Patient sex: M
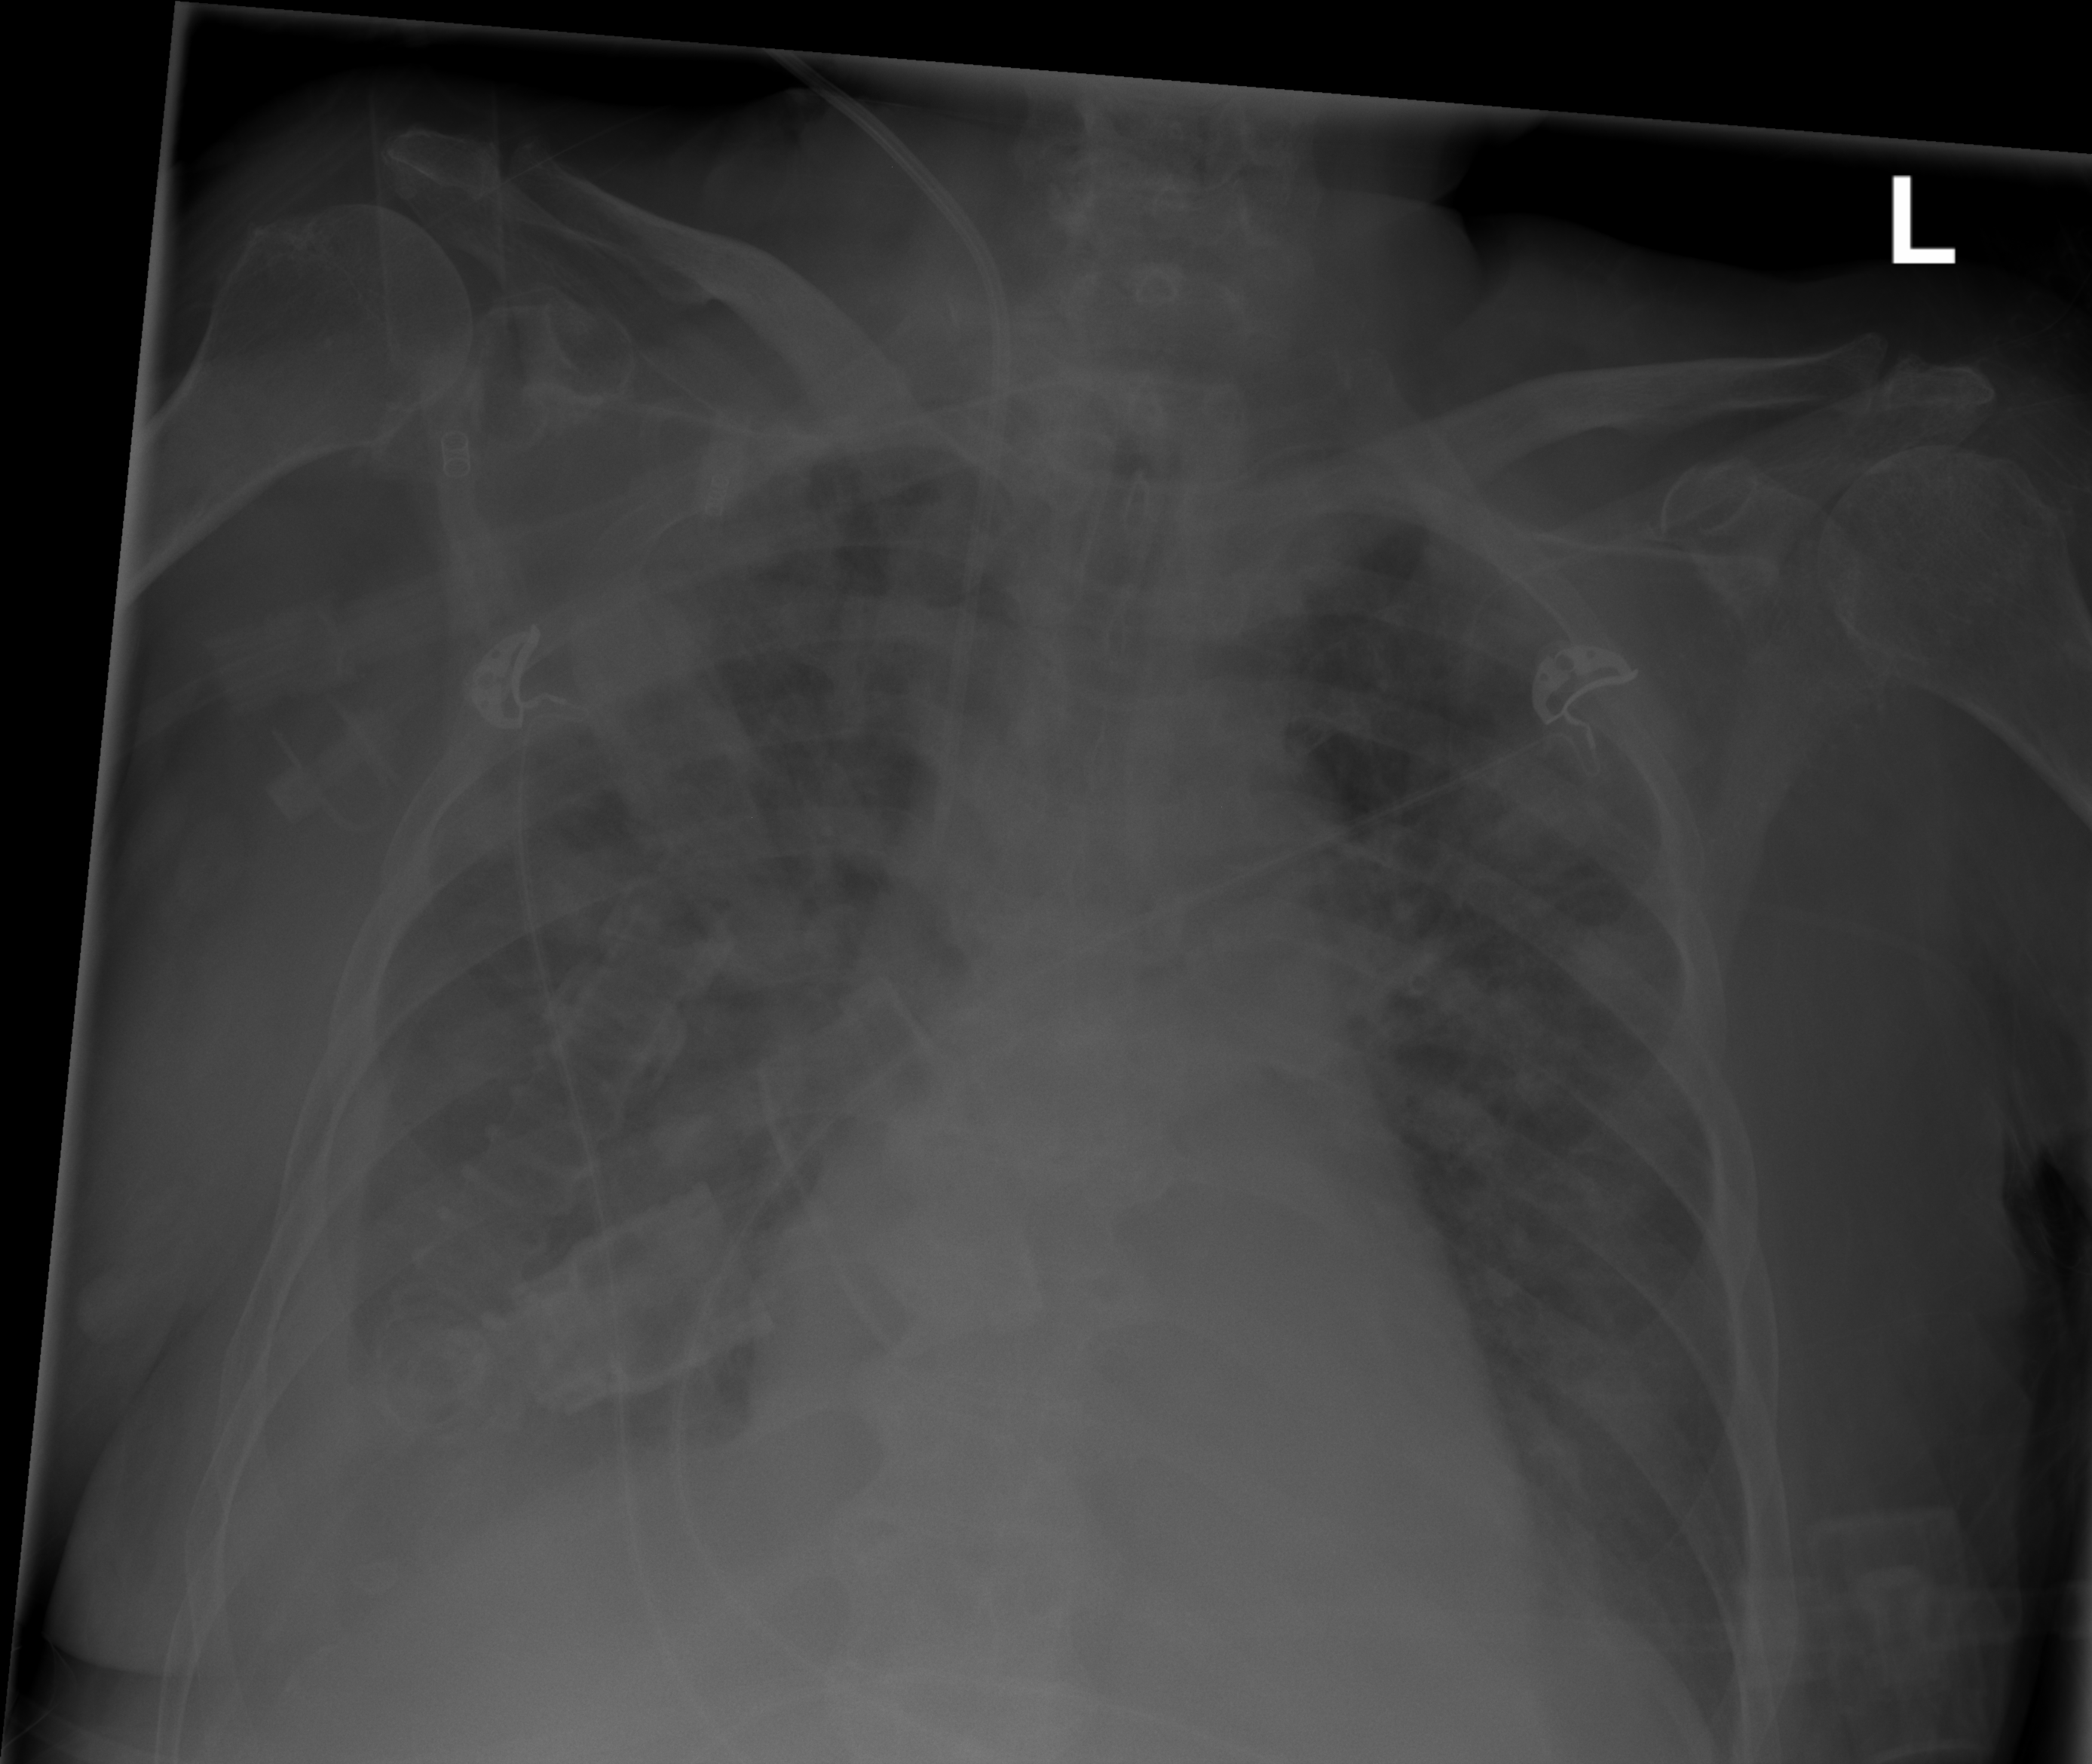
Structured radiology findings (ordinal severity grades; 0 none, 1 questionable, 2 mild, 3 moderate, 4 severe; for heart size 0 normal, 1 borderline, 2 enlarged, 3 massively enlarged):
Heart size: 2
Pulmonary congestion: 2
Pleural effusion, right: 2
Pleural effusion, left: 0
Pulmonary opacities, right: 3
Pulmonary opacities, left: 3
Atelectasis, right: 2
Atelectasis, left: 2